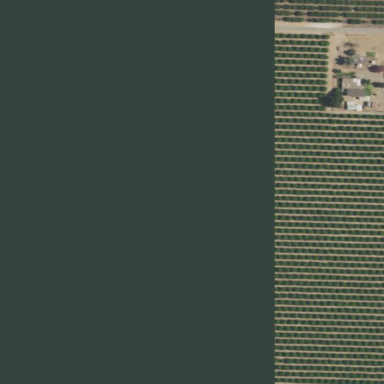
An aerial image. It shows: Orange orchard with rows of orange trees.